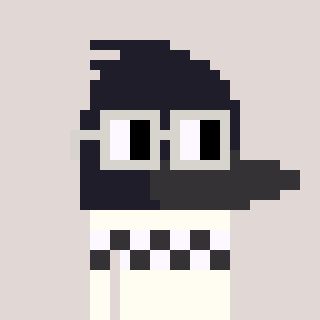
a pixel art character with square light gray glasses, a raven-shaped head and a grayscale-colored body on a warm background